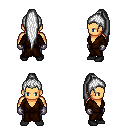
a pixel art fantasy rpg character, male body template, human, tanned skin, brown robe, metal pants, white extra-long topknot hairstyle, metal gloves, black shoes, four views (front, back, left, right), 2x2 character sprite sheet, small pixel art, hard edges, no anti-aliasing